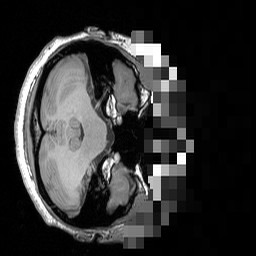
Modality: T1w
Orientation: axial
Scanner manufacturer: siemens
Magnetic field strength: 3 T
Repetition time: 1.5 s
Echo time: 0.00291 s